Question: When I scroll up (dragging down the mouse pointer) I'm exceeding the first line of text and I see the gray area. I'm using .attr('data-iscroll', '') on a div that i have created dynamically.
how can i prevent the page from slideing and exceeding the boundaries of my page?

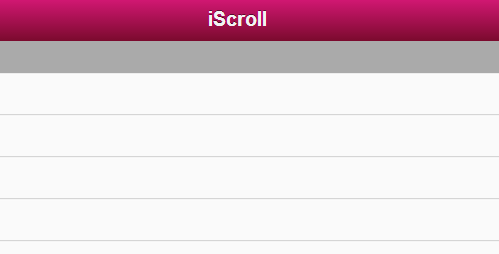
Answer: Set the bounce property to false e.g.:
'''
myScroll = new IScroll('#wrapper', {
mouseWheel: true,
scrollbars: true,
bounce: false
});
'''